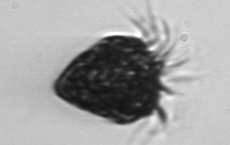
Label: Strombidium_morphotype2